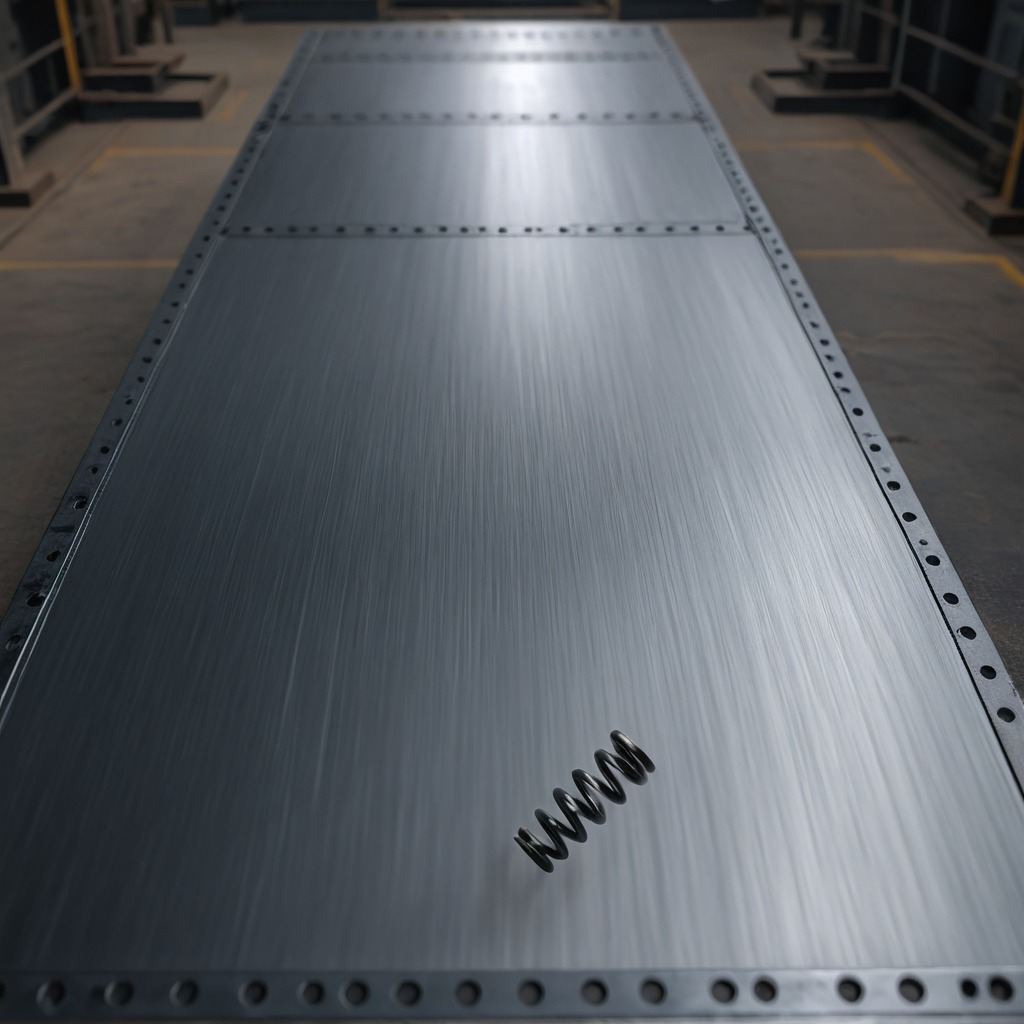
A coiled metal spring lies on the cold steel table in a mining workshop gritty textures.